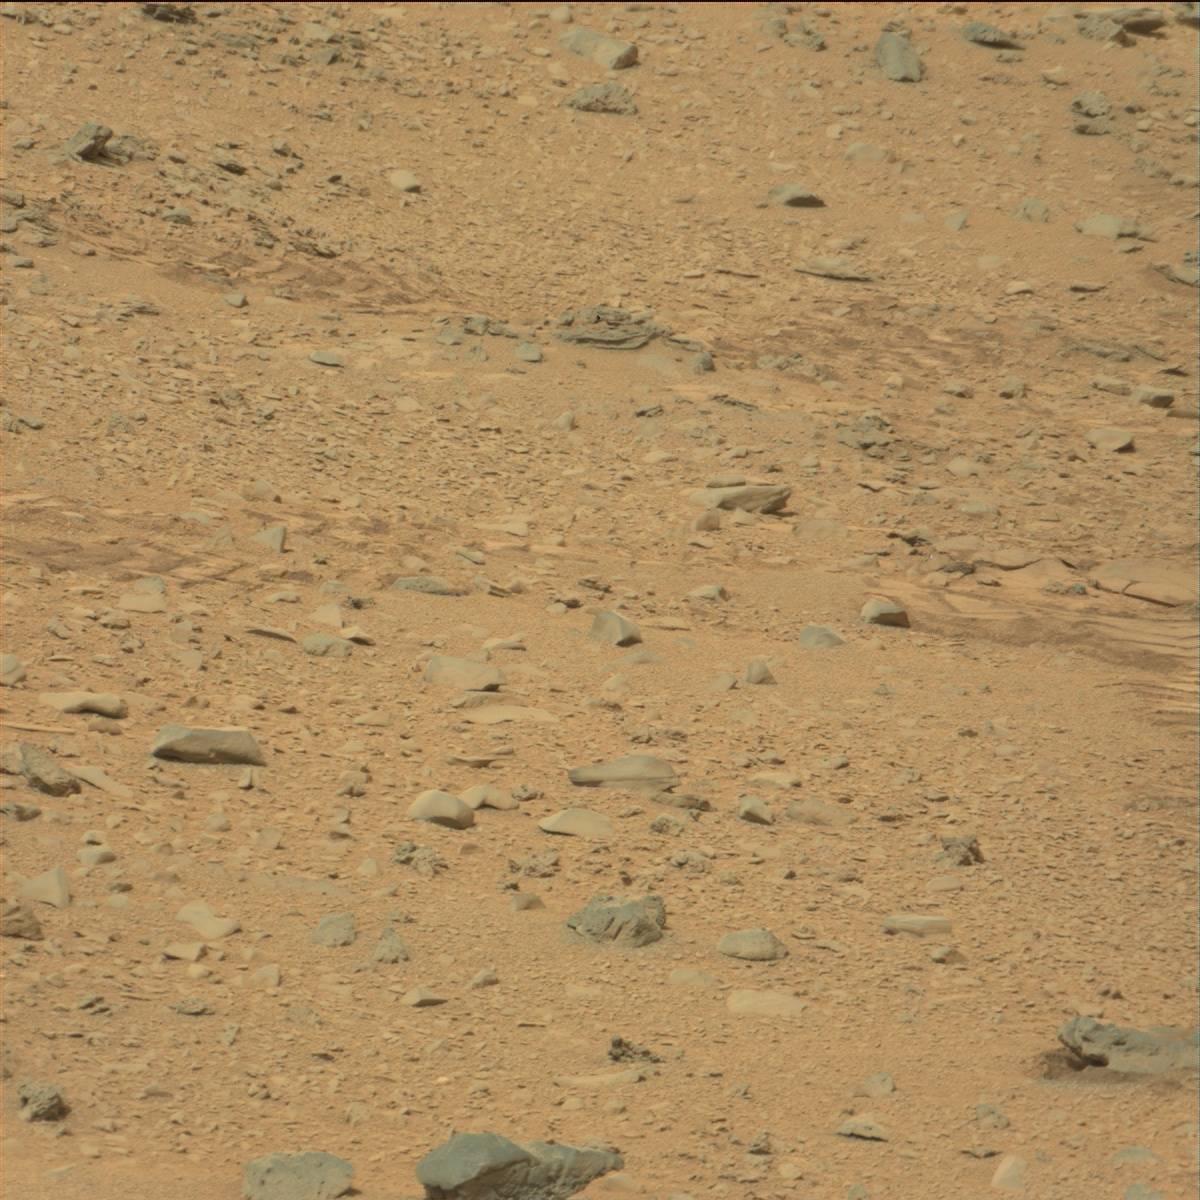
Terrain classes present: Bedrock, Rock, Sand / Soil, Track